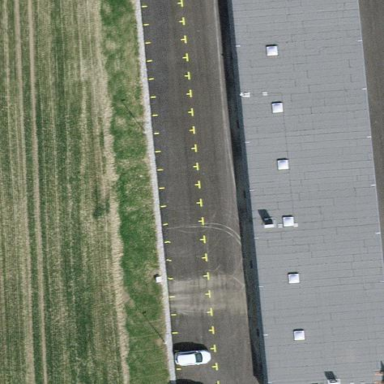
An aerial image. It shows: Parking area with asphalt surface.